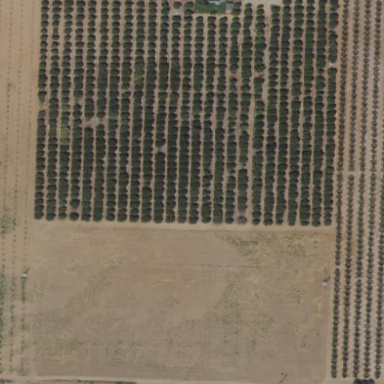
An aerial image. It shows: Orange orchard with beautiful orange trees.